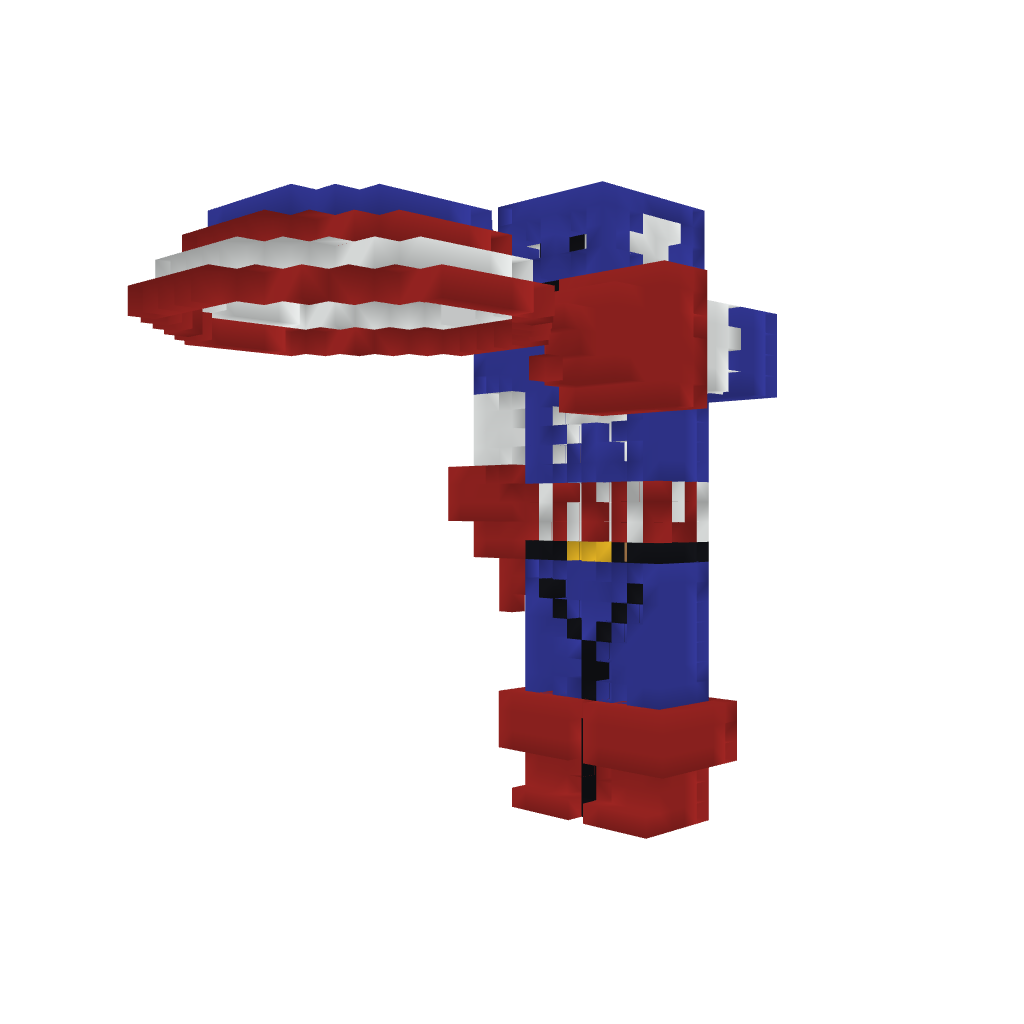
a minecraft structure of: Captain America Statue